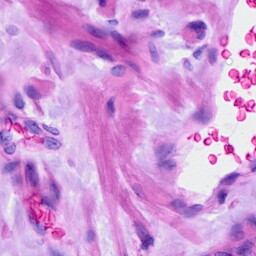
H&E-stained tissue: Ovarian